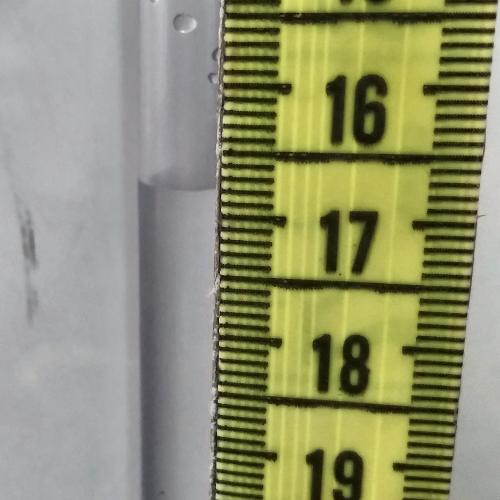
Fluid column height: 16.8 cm